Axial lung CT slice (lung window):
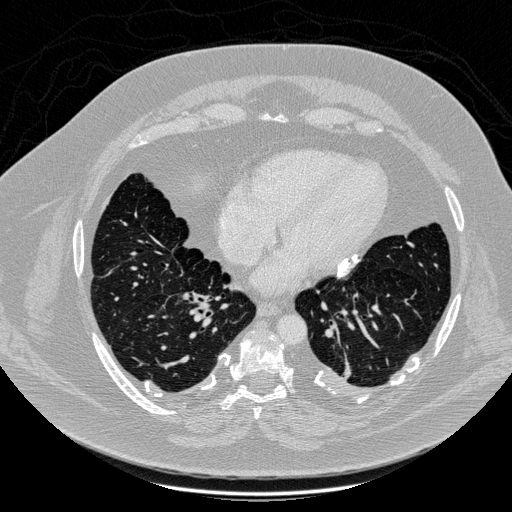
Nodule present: no